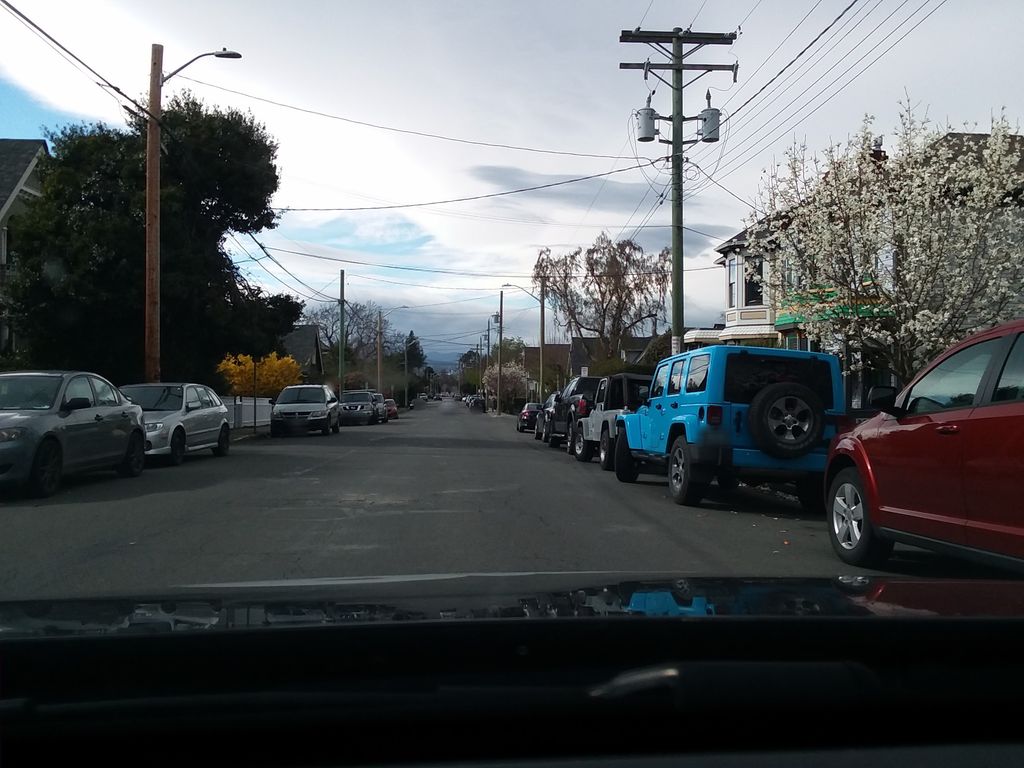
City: victoria